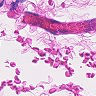
Metastatic tissue present: no